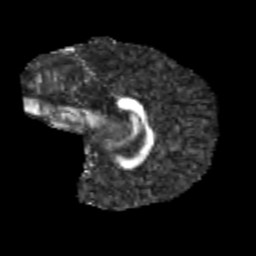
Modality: FA
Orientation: sagittal
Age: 12
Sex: male
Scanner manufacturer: siemens
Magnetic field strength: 3 T
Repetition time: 3.8 s
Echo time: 0.07 s